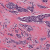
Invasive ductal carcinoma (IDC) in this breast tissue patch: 1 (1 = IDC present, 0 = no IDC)